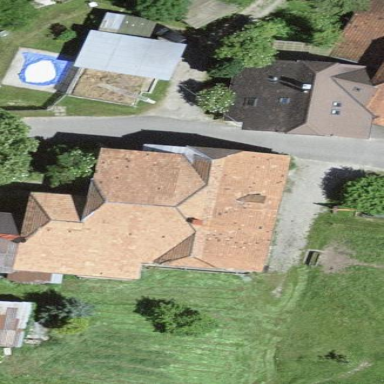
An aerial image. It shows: Farm building with half-hipped roof shape.